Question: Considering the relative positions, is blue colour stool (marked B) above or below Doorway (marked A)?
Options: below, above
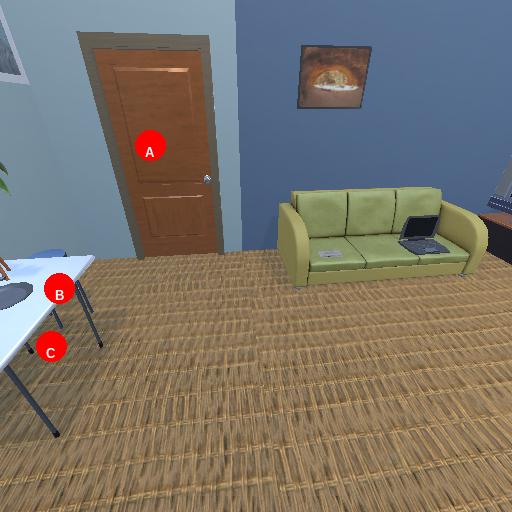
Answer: below